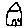
Label: house